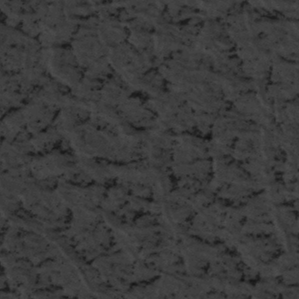
Label: frost